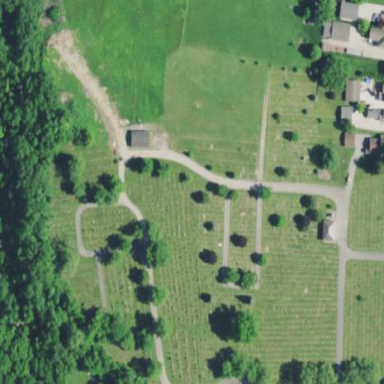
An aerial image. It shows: Cemetery.